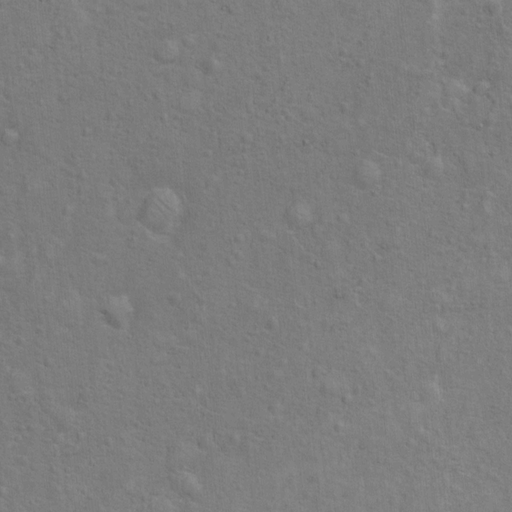
Classes present: Background